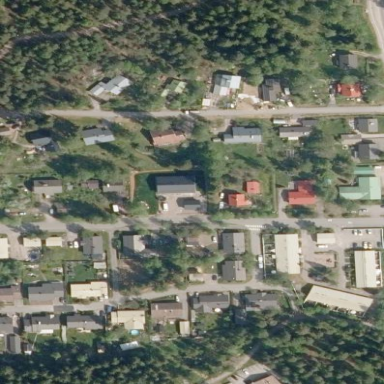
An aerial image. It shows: Residential area.